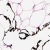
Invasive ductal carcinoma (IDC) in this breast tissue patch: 0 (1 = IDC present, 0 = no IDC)